Interaction volume radius: 10 \u00c5
Interaction volume height: 15 \u00c5
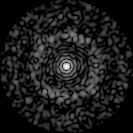
Disorder parameter: 0.8322